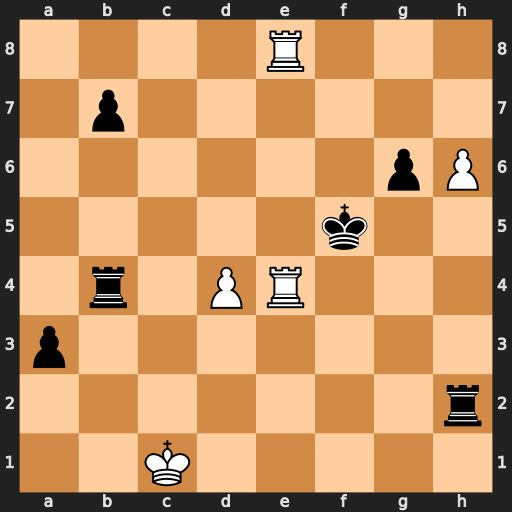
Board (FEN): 4R3/1p6/6pP/5k2/1r1PR3/p7/7r/2K5
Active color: w
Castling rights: -
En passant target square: -
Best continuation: R8e5+ Kf6 Rf4#